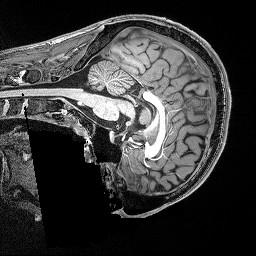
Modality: T1w
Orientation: sagittal
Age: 21
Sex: male